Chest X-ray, AP view. Patient: 58 years old, sex F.
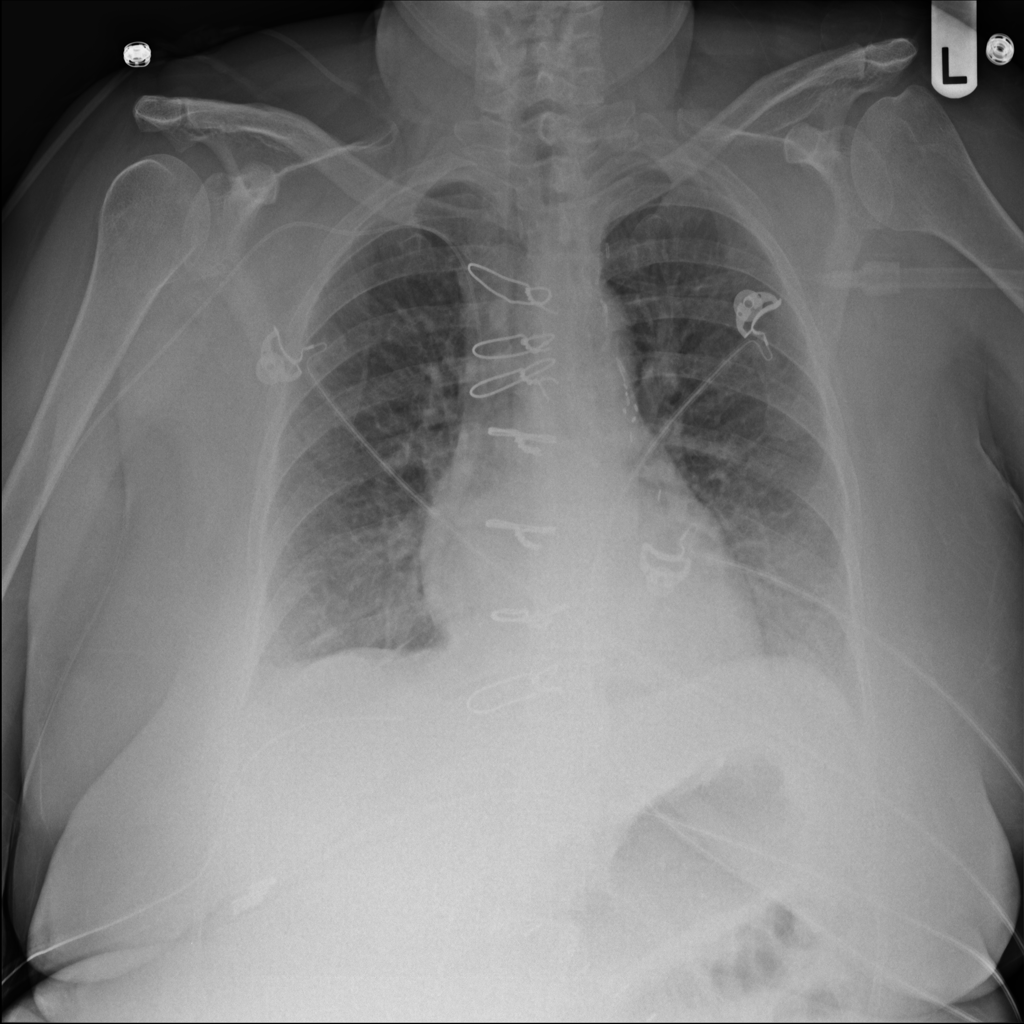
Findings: No Finding